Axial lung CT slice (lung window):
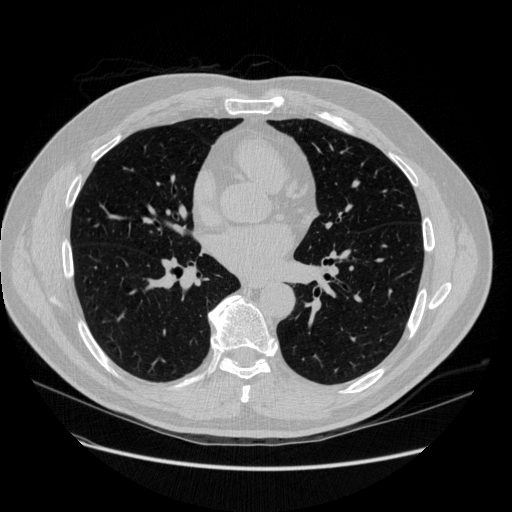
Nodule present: no